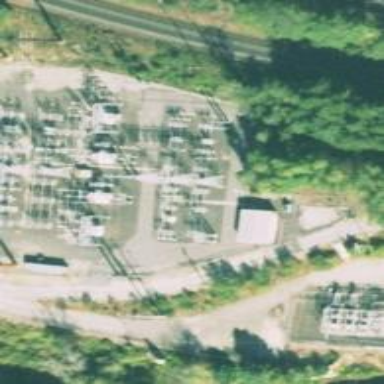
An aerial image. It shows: Switch for power supply.